Field crop: maize
Growth stage: 1
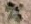
Species: chenopodium